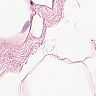
Metastatic tissue present: no